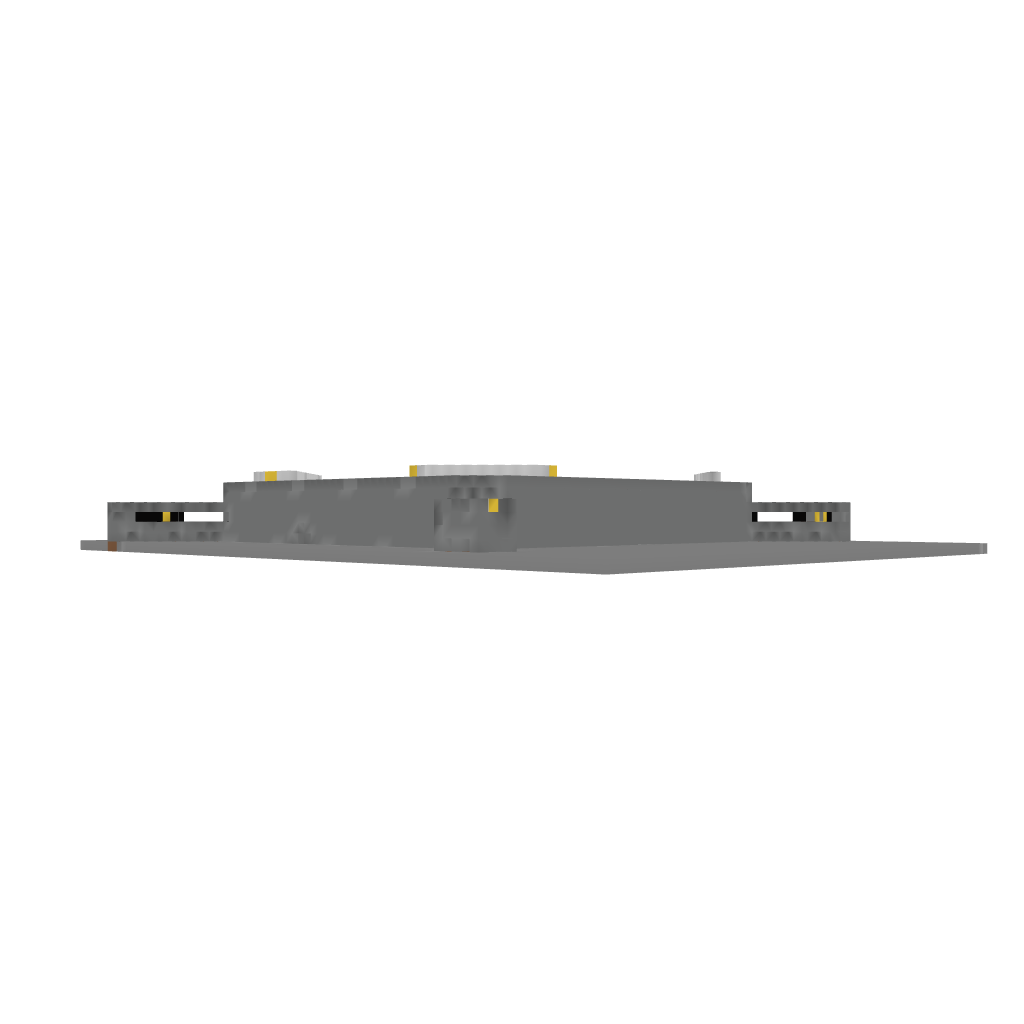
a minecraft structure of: My Spawn